Question: Please, help me realize this function!
When clicked, a popup container, where load title and iframe (video from Youtube).
Any ideas?
Maybe there are plugins?
'''
<a id="popup" href=""></a>
<a id="popup" href=""></a>
<div id="video-view">
<h1>title</h3>
<iframe ... ></iframe>
</div>
'''
P.S. Sorry for my English =)

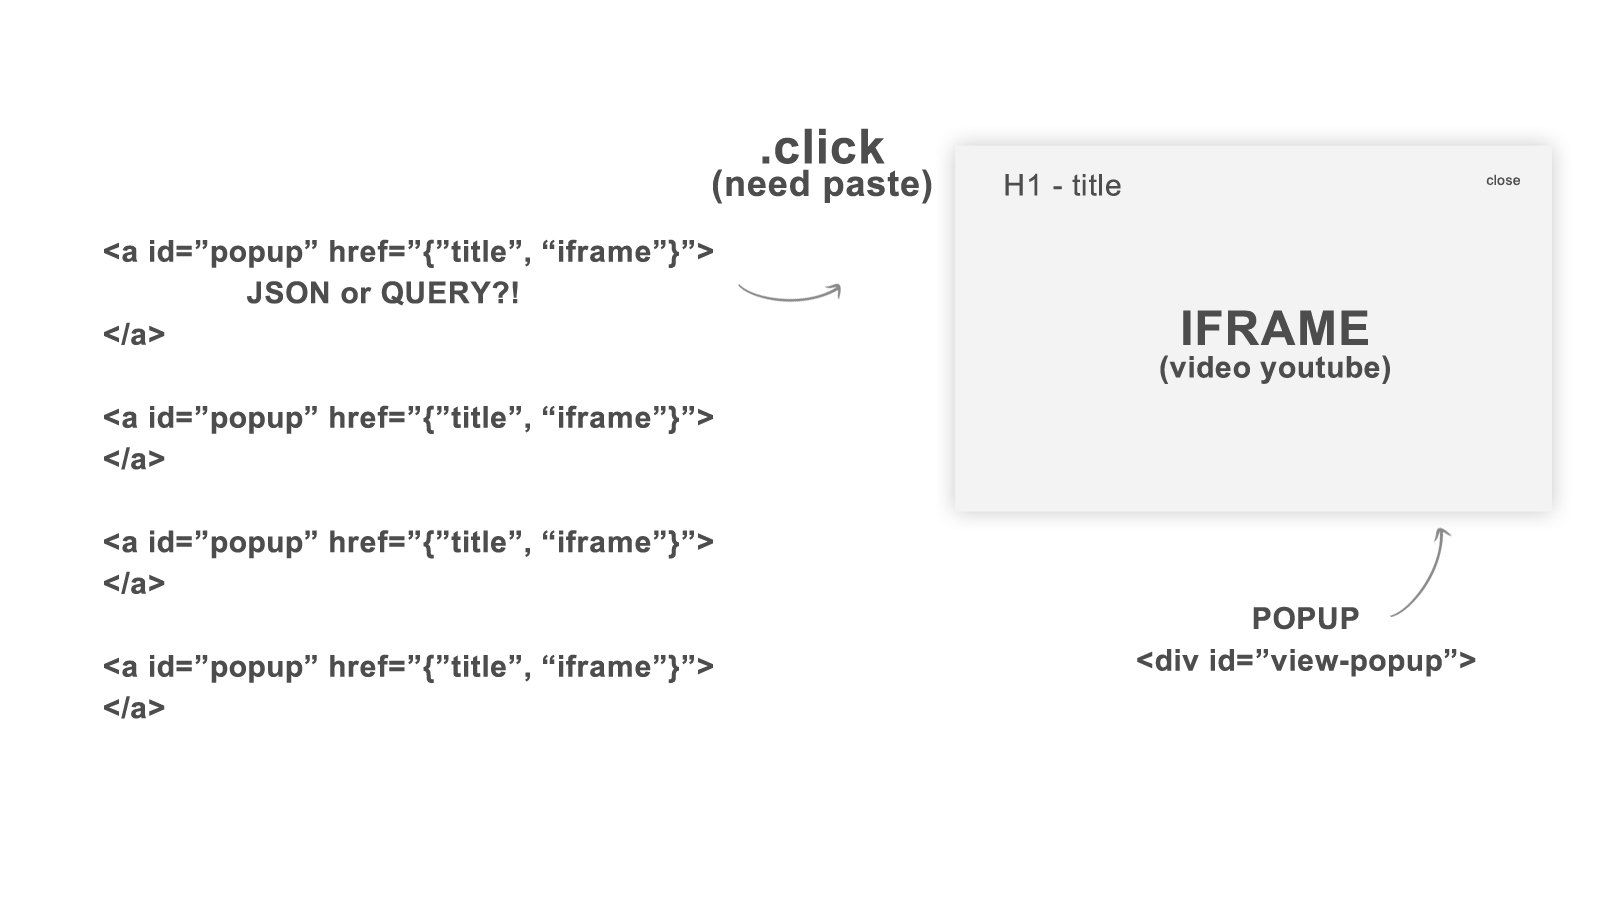
Answer: '''
<a class="popup" href="#!" data-link="http://www.youtube.com/embed/fbVD32w1oTo?enablejsapi=1" data-title="How to install SASS">SASS</a>
<a class="popup" href="#!" data-link="http://www.youtube.com/embed/Q0HFBy2BtfA?enablejsapi=1" data-title="How to install Node.js">Node.js</a>
<div id="video-view">
</div>
'''
'''
$(".popup").click(function () {
var $this = $(this);
var $iframe = $("<iframe>").attr("src", $this.data("link")).css({"width": 400, "height": 300});
var $title = $("<h1>").text($this.data("title"));
$("#video-view").html($title).append($iframe);
$iframe.wrap("<div class='class-video'>");
});
'''
<URL>